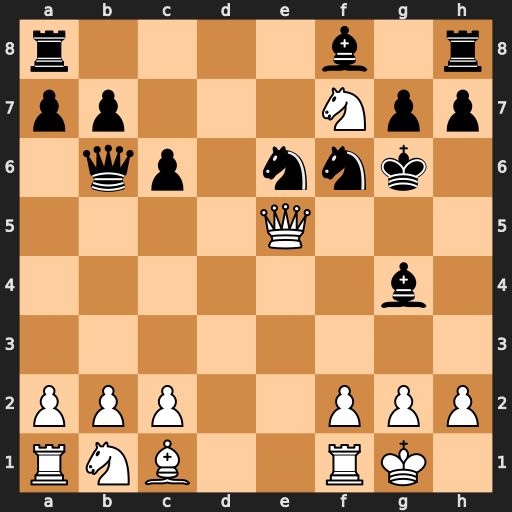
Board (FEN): r4b1r/pp3Npp/1qp1nnk1/4Q3/6b1/8/PPP2PPP/RNB2RK1
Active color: w
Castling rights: -
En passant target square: -
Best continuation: Nxh8#